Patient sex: M
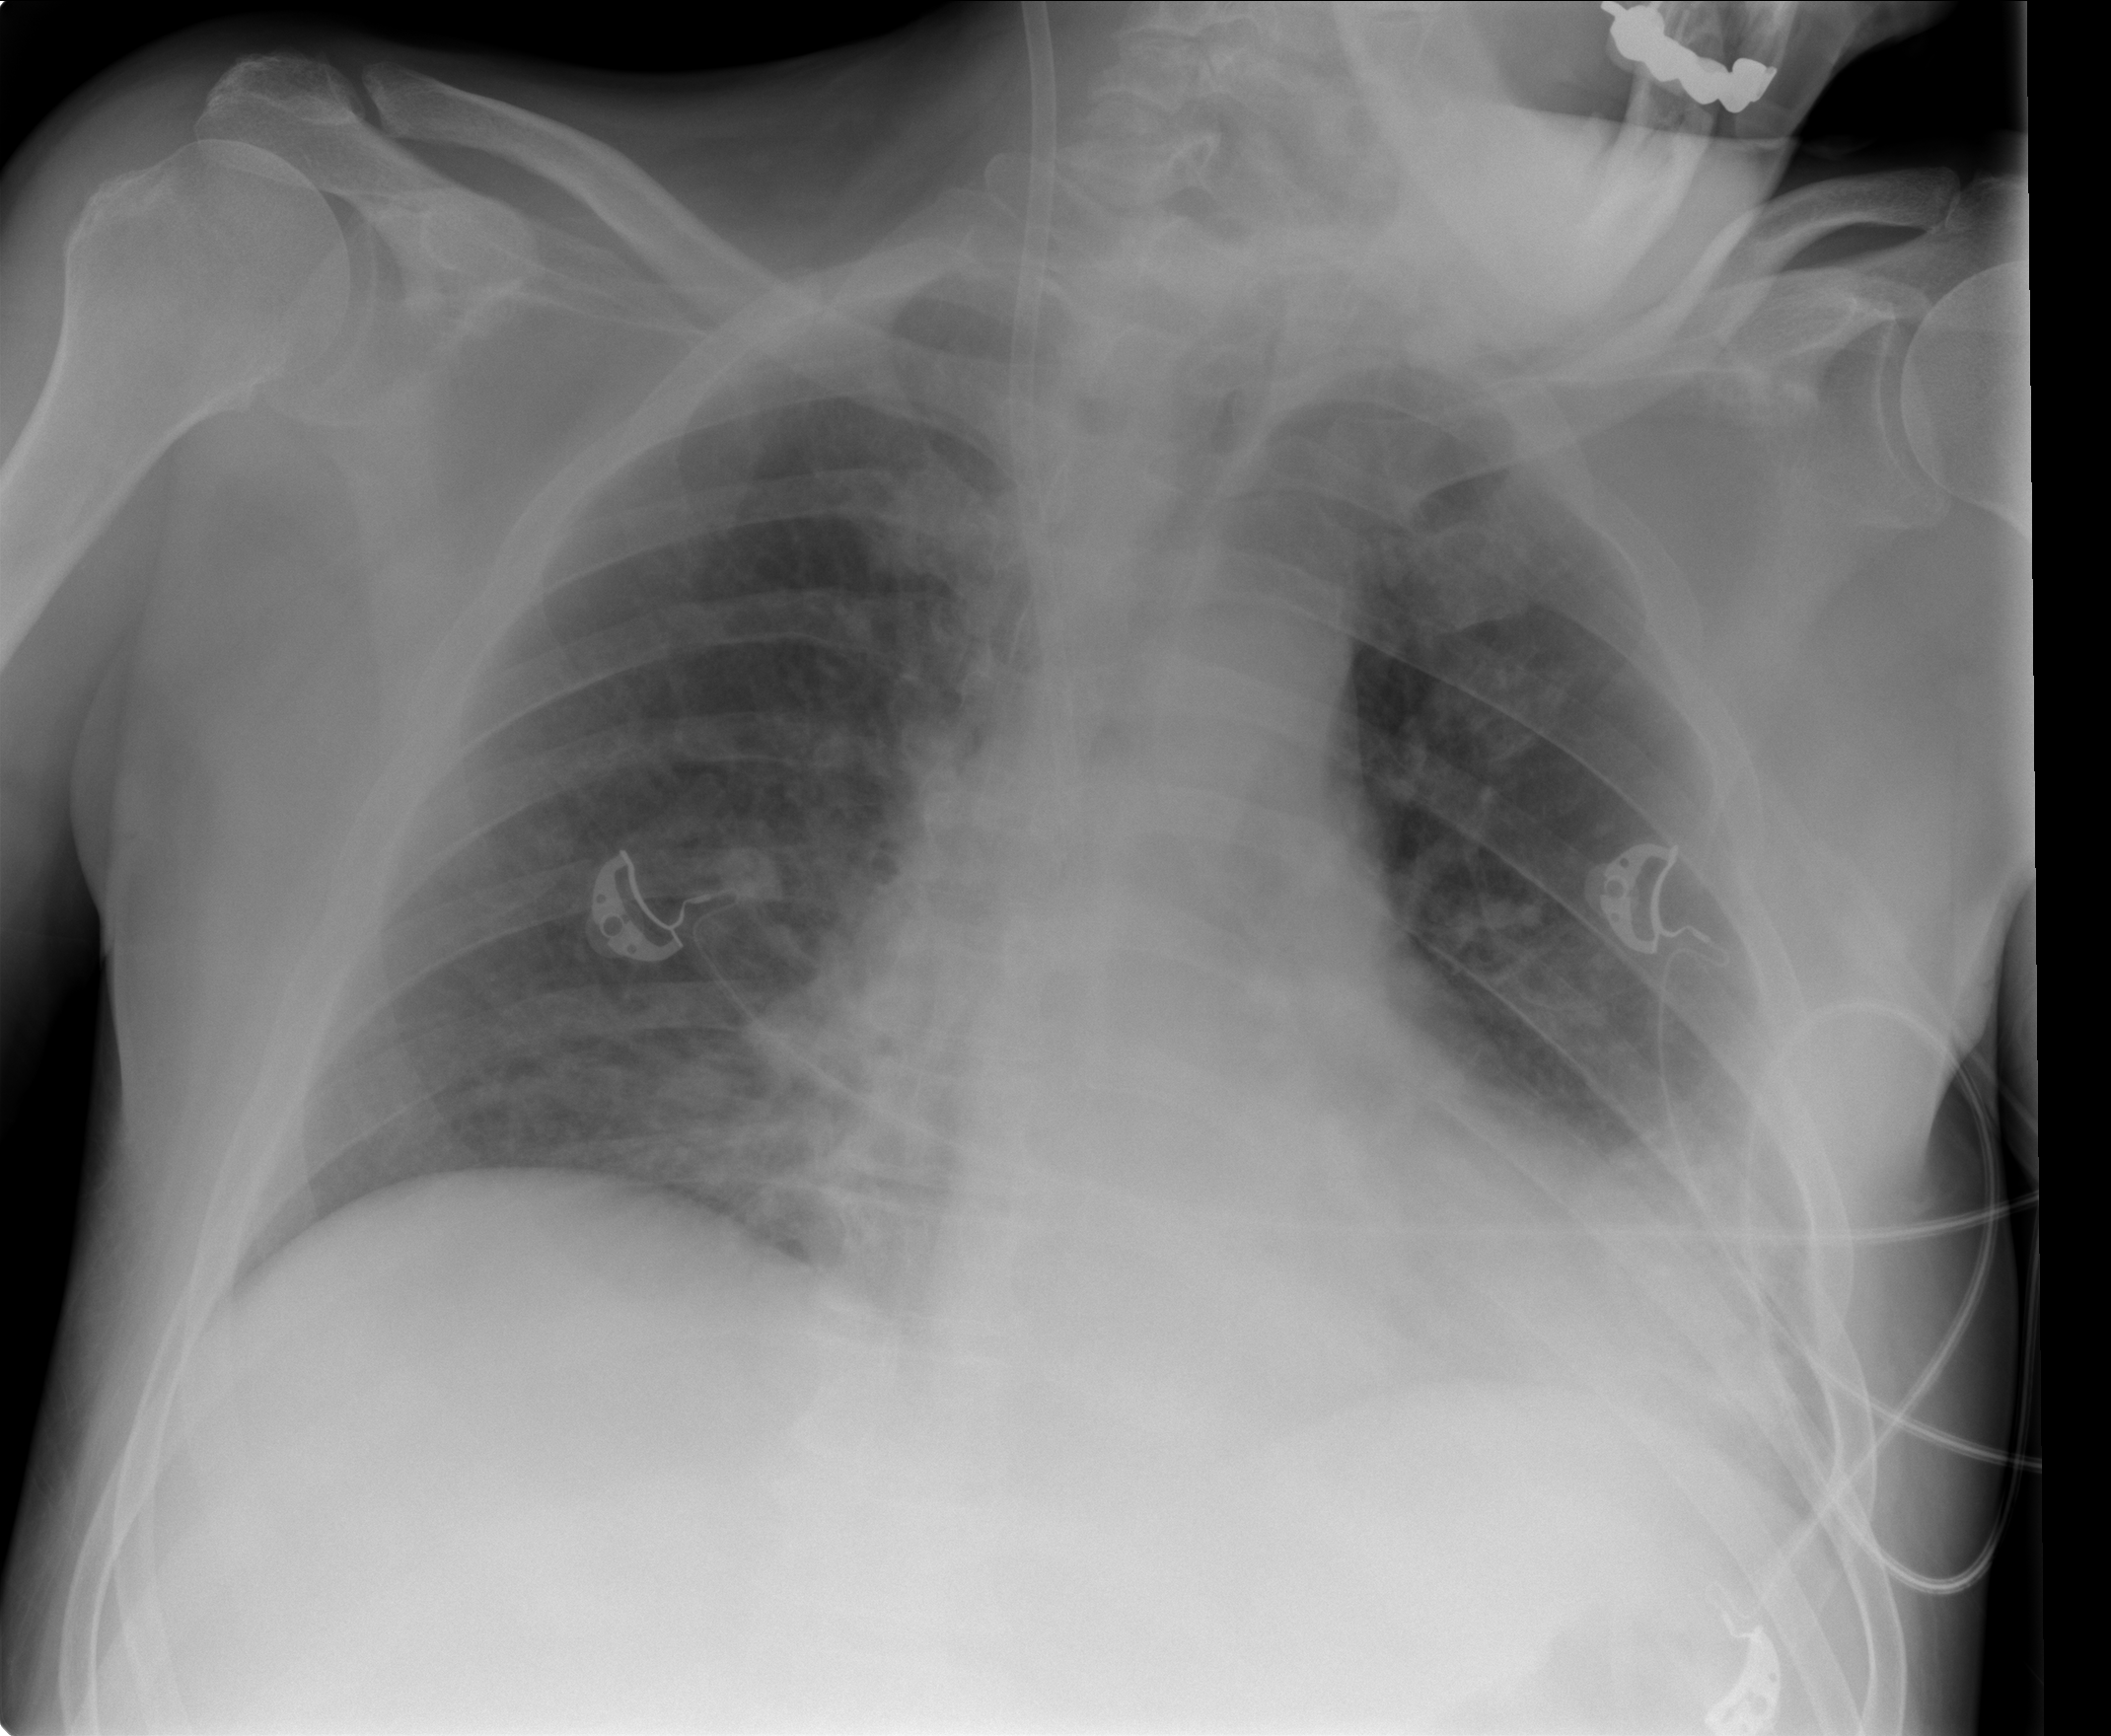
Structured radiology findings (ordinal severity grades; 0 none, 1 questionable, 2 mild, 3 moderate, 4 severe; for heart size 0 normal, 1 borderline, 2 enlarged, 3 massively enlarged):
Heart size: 1
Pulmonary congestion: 2
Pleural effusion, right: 0
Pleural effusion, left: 1
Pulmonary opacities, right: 0
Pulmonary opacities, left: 1
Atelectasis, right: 0
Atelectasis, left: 2